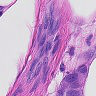
Metastatic tissue present: yes